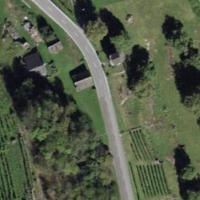
EUNIS habitat code: 40
Species observed at this site:
Plantago lanceolata